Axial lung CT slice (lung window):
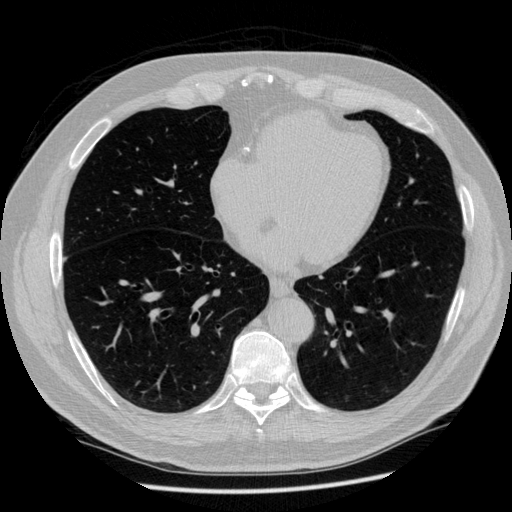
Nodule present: no